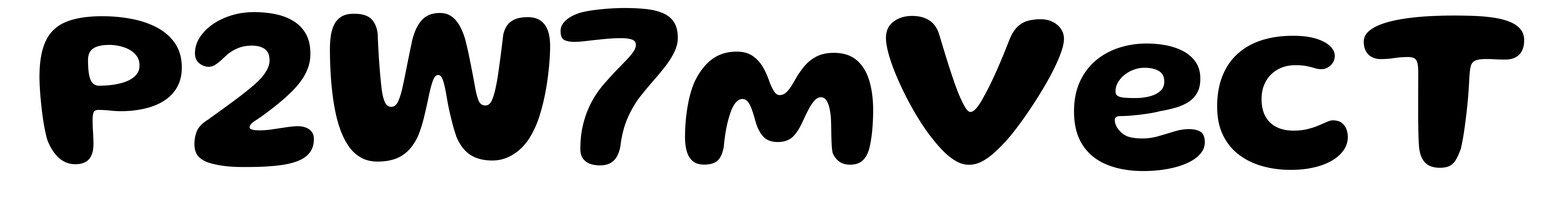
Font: Gluten_SemiBold